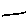
Label: line